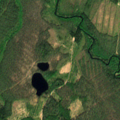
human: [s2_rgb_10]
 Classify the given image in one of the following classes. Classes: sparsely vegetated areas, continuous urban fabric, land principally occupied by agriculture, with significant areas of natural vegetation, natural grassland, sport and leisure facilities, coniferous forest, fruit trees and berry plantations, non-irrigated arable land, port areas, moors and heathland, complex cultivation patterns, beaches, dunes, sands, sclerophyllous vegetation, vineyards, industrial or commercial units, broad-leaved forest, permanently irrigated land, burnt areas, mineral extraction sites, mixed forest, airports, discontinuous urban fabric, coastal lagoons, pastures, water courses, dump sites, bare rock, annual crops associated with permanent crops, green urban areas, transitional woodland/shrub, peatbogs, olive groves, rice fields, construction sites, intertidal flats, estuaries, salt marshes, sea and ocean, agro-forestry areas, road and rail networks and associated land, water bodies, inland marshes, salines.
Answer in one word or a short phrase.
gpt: coniferous forest, mixed forest